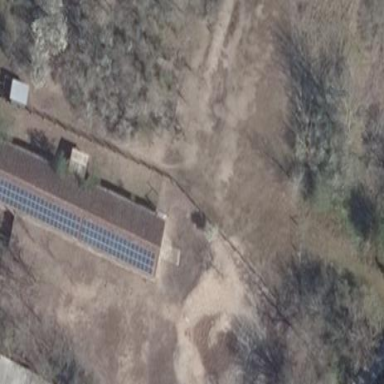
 generating electricity through photovoltaic methods."